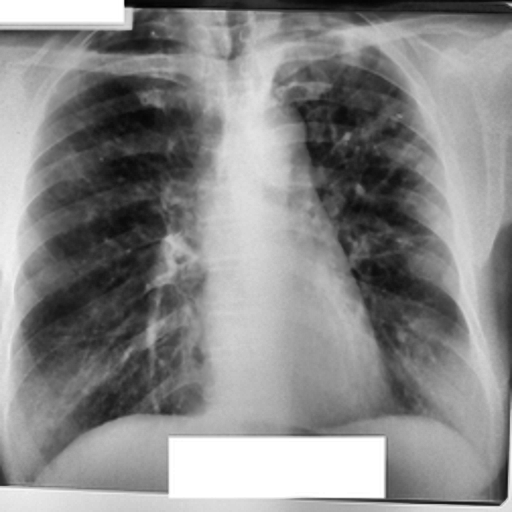
Finding: TUBERCULOSIS